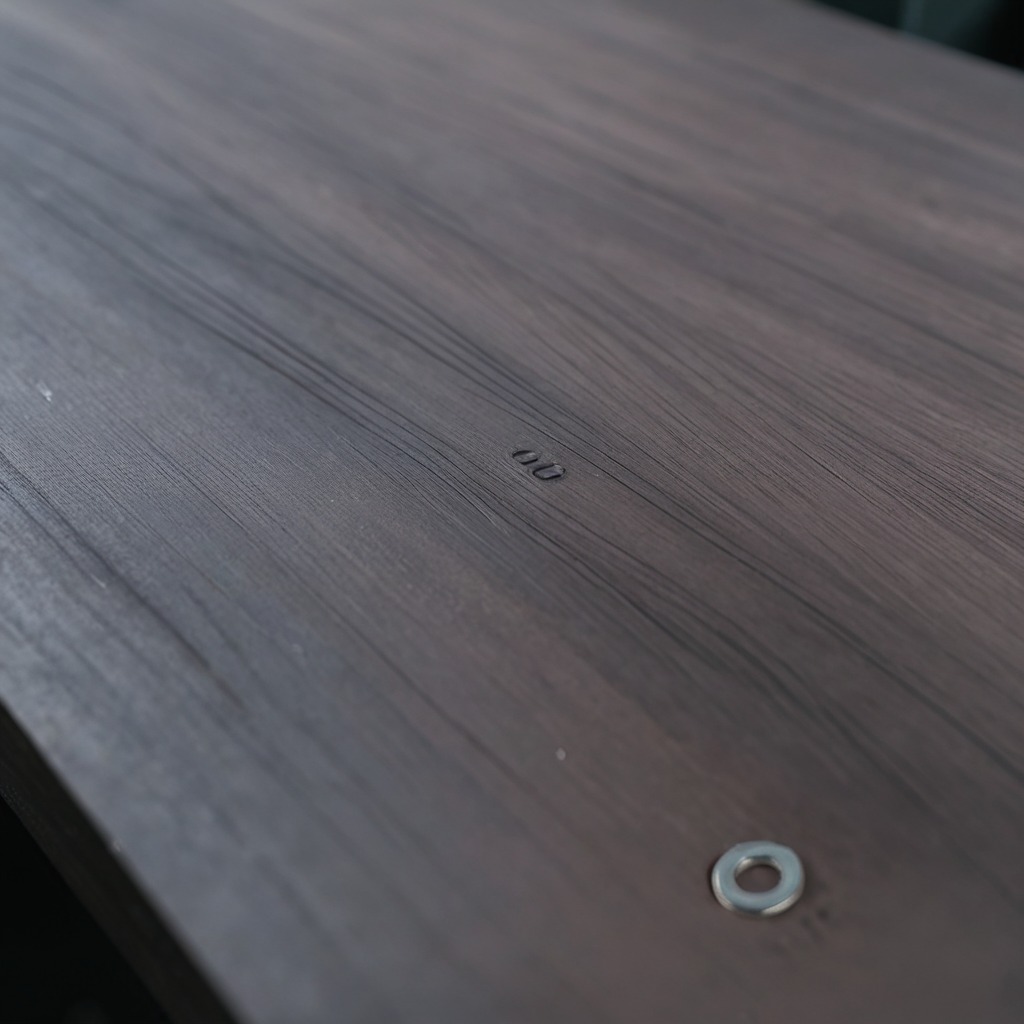
A flat metal washer is lying on the old table with faint burn marks in a small garage at twilight.